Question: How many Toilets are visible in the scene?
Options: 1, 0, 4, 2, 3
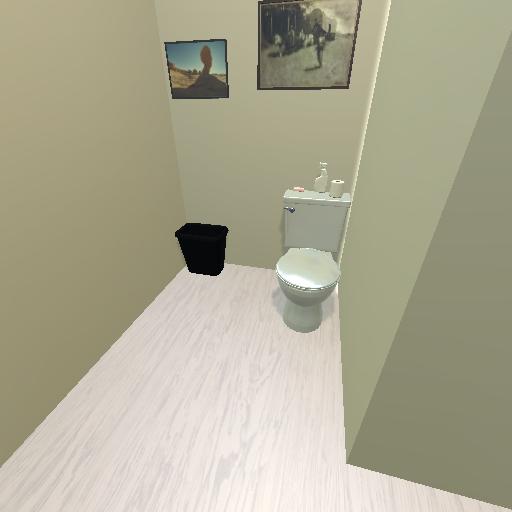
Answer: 1